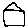
Label: house